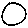
Label: circle